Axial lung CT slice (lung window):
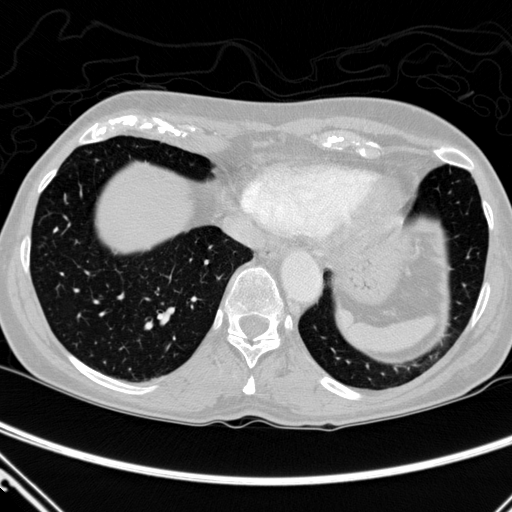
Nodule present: no